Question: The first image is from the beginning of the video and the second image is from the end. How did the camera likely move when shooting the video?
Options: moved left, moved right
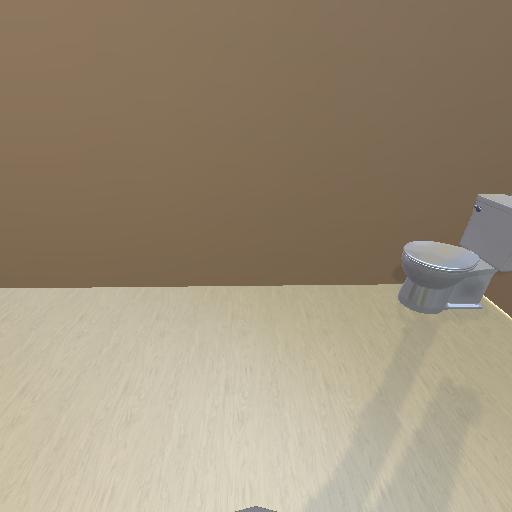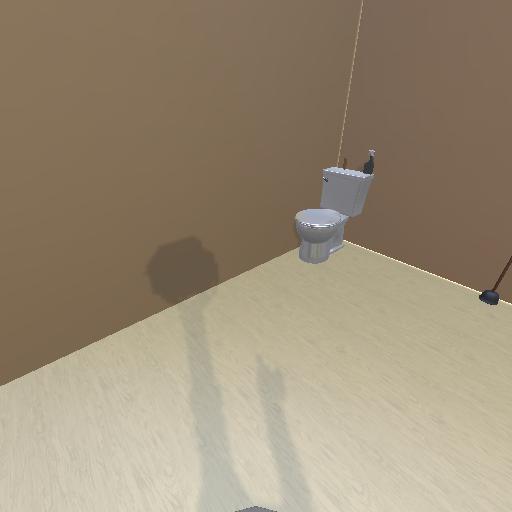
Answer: moved left